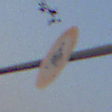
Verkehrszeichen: VerbotKraftraeder
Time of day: SunriseSunset
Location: Outdoor (Urban)
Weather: Clear
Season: NotSpecified
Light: Natural